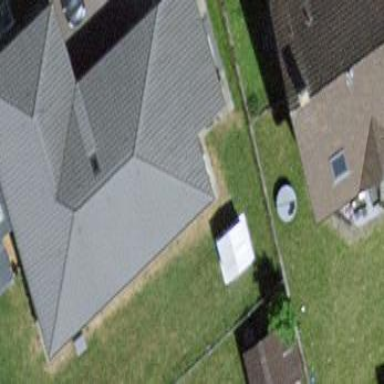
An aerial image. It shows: Simple and straightforward house.